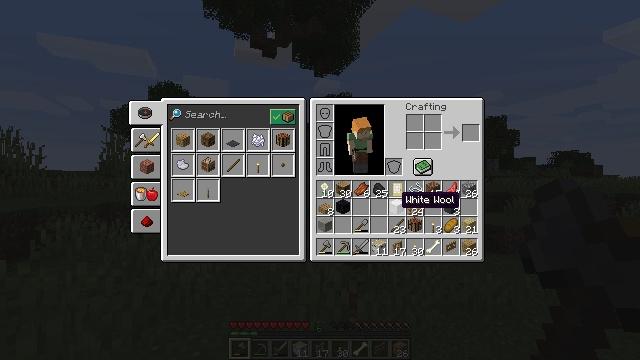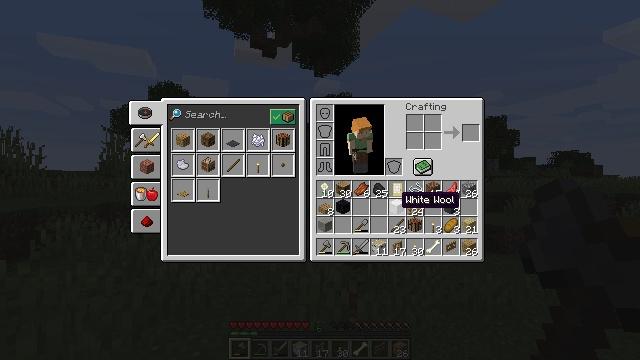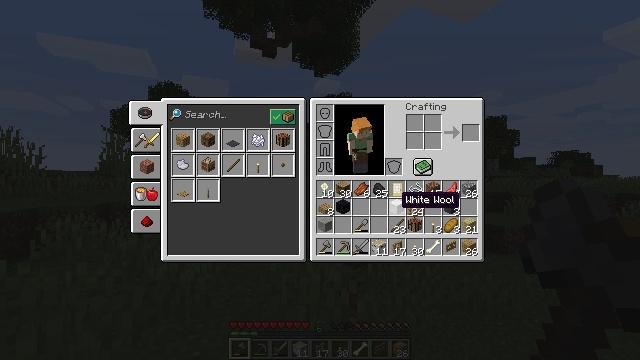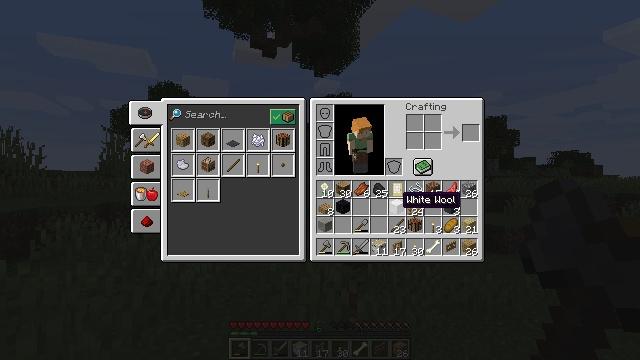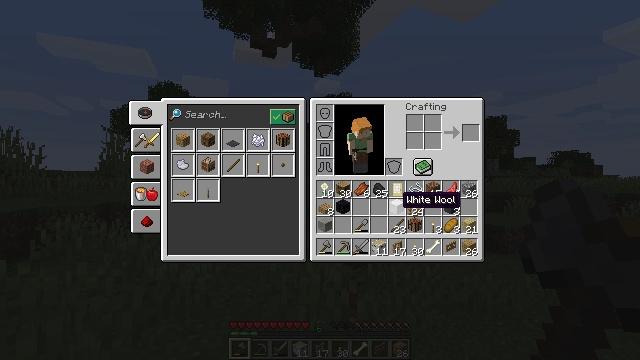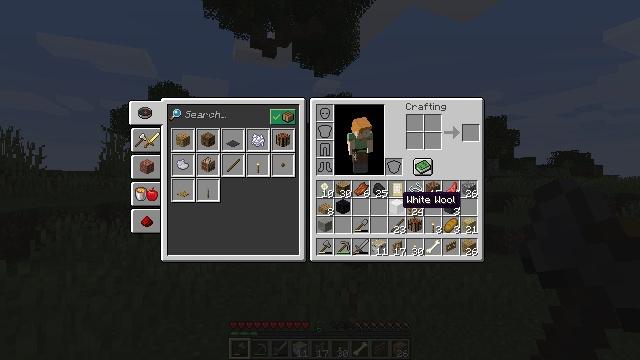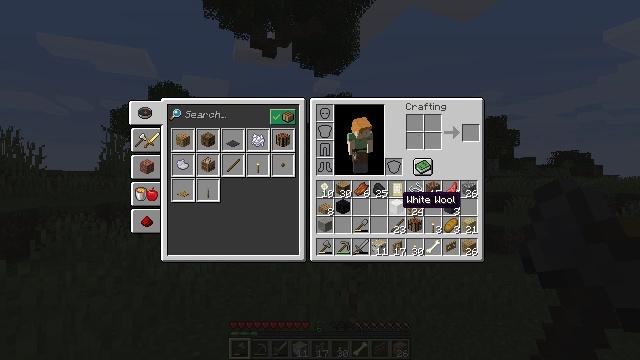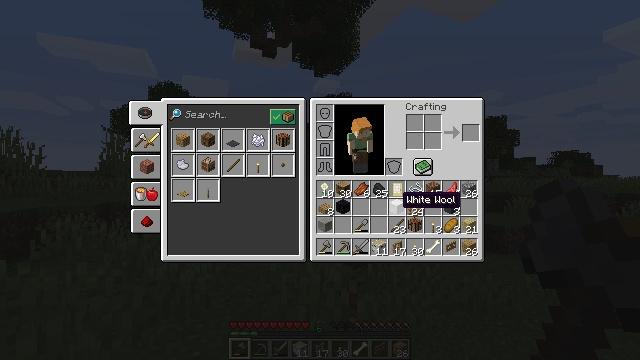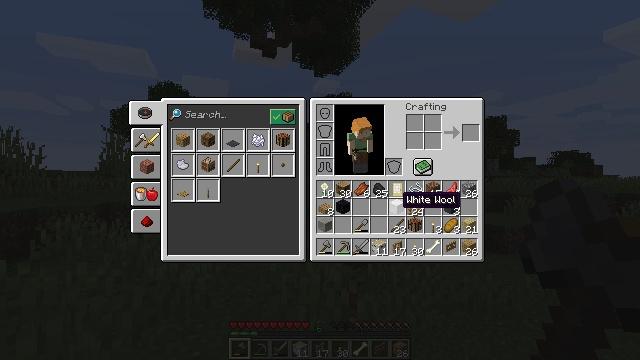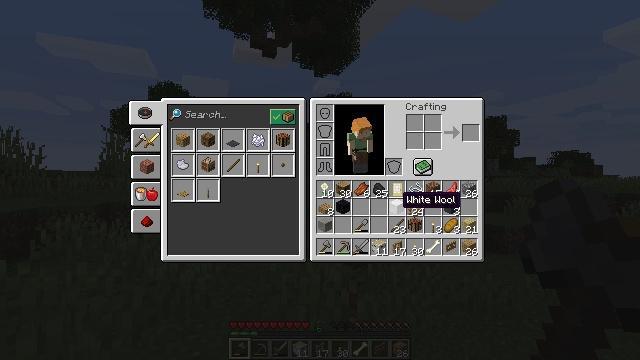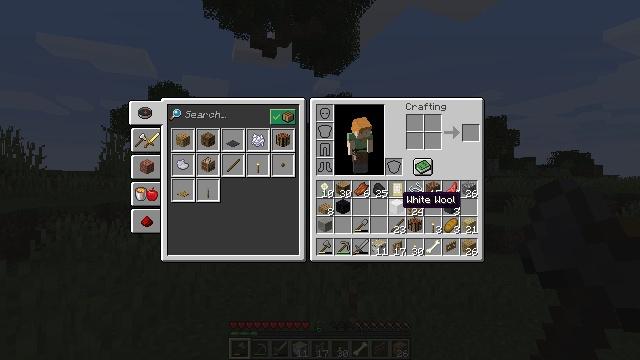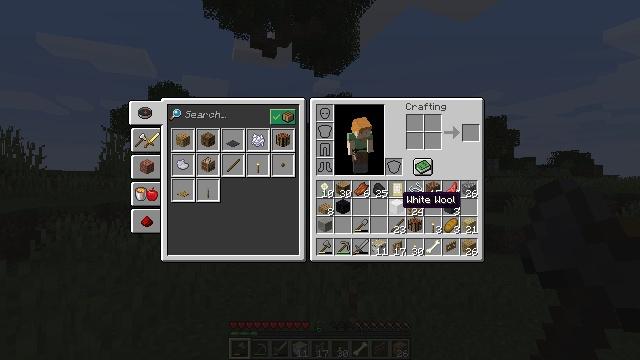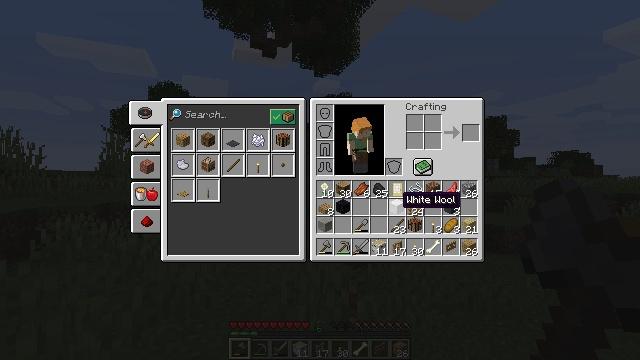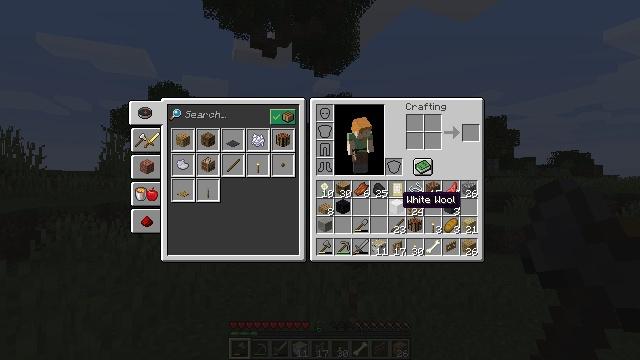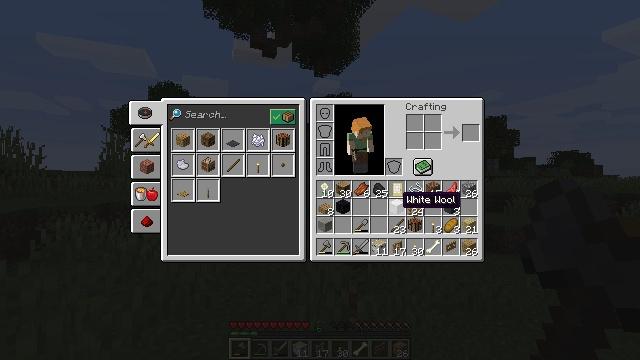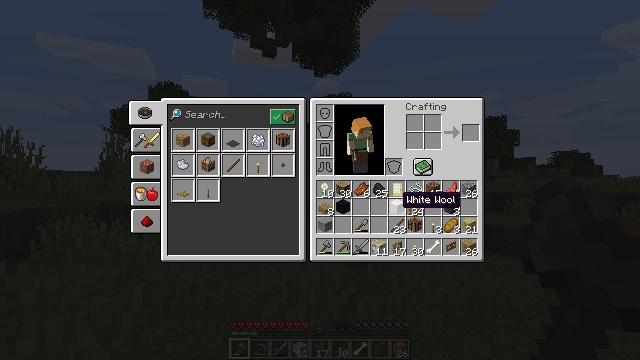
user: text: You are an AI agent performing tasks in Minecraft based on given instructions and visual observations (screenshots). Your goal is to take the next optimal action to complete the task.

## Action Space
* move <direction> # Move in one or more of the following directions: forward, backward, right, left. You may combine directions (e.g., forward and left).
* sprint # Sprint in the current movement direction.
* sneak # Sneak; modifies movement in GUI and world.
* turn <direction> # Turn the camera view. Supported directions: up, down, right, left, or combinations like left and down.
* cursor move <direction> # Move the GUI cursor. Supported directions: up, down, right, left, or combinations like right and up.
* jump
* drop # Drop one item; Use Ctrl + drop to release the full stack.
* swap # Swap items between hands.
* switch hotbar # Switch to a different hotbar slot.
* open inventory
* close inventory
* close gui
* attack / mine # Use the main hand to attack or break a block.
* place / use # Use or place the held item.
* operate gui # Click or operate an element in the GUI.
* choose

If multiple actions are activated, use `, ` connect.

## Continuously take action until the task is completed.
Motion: motion action
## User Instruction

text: In the crafting table, craft a gray bed.
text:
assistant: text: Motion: no_op
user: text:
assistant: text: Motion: no_op
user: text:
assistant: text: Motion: no_op
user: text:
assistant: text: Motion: no_op
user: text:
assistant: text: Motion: no_op
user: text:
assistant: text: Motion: no_op
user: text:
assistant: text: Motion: no_op
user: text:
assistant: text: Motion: no_op
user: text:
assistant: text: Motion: no_op
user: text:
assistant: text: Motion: no_op
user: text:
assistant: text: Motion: no_op
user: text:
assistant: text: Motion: no_op
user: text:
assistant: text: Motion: no_op
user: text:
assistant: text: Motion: no_op
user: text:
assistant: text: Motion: no_op
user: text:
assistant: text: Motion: no_op
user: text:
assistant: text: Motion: no_op
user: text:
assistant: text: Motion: no_op
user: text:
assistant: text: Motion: no_op
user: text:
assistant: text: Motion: no_op
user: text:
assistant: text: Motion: no_op
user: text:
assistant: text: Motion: no_op
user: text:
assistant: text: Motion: no_op
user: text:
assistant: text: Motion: no_op
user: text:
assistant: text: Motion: cursor move left
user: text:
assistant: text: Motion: no_op
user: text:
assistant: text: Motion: cursor move left
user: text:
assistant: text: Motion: cursor move left
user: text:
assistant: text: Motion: cursor move left
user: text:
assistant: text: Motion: no_op